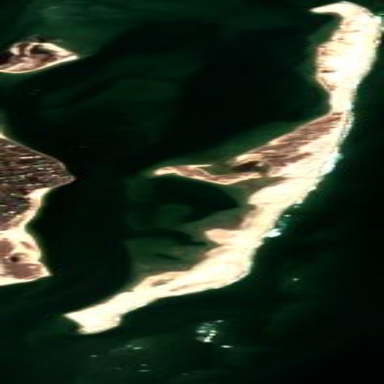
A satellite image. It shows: Sandy beach.